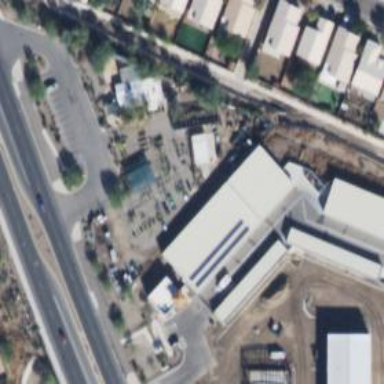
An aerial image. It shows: Building housing storage rental shop.